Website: apple
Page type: account-selection
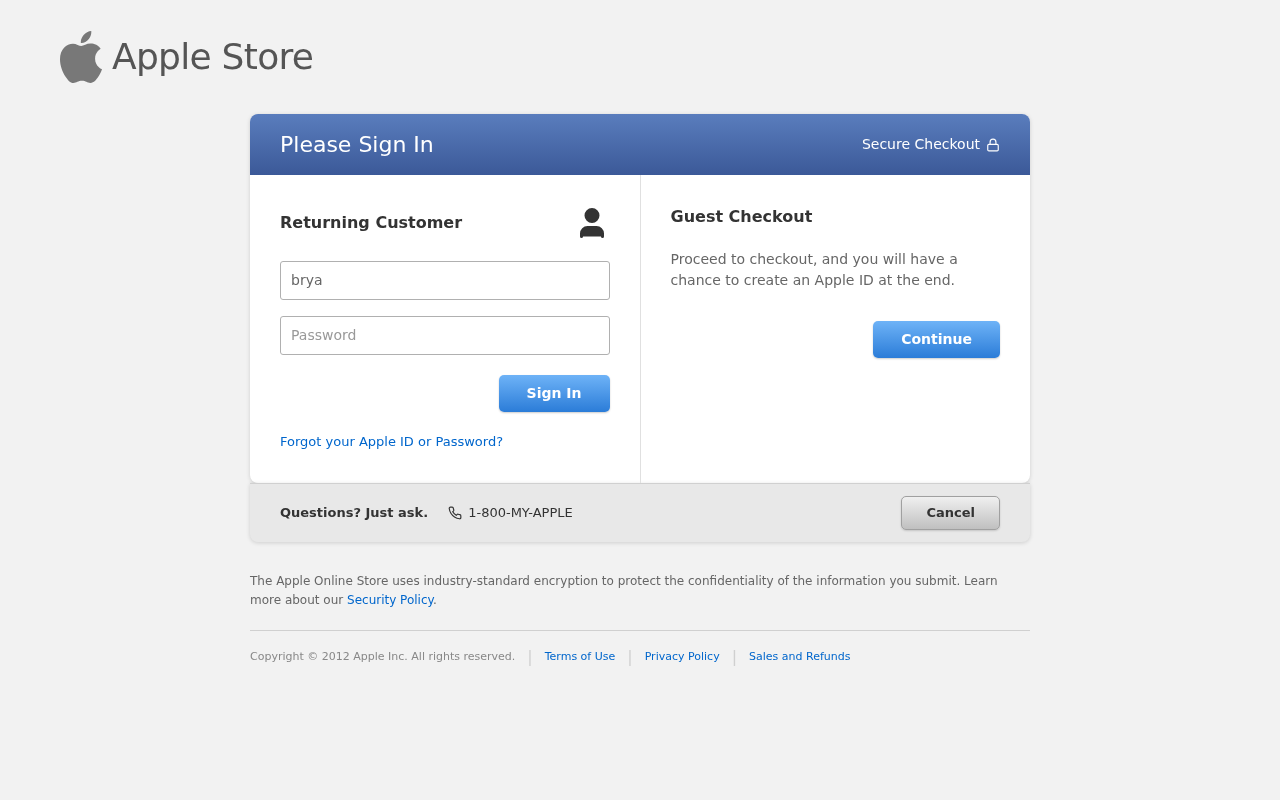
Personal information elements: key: PII_LOGIN_USERNAME
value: bryan1625